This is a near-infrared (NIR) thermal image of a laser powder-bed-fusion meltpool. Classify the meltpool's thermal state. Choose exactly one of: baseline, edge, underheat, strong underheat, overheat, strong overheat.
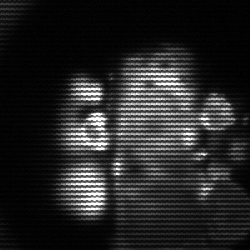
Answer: strong underheat